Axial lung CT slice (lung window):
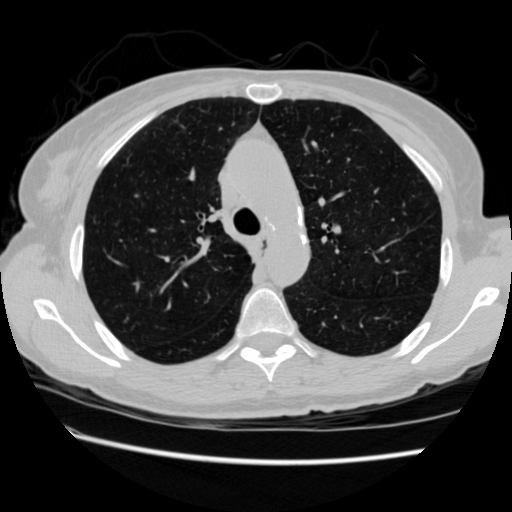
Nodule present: no